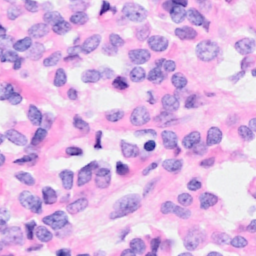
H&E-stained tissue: Breast